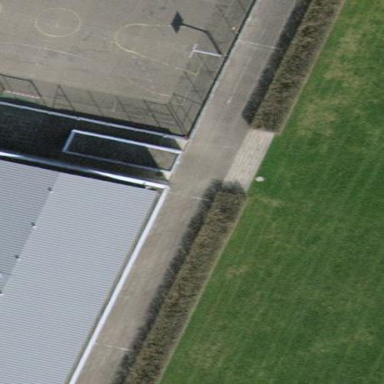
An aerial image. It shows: Athletics pitch for leisure land sports.